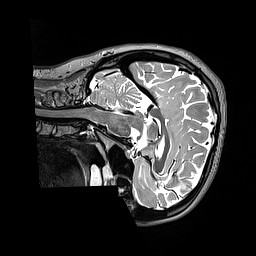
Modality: T2w
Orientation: sagittal
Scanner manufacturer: siemens
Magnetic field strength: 3 T
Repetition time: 3.2 s
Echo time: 0.451 s